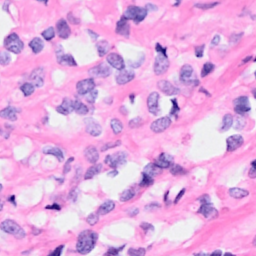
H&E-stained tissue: Breast